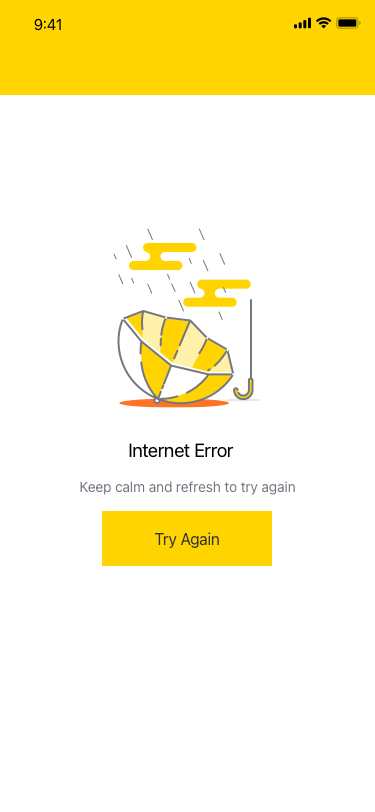
Text in this UI design:
Internet Error
Keep calm and refresh to try again